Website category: university
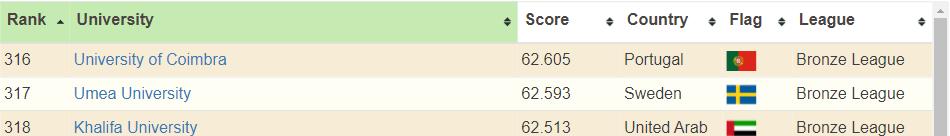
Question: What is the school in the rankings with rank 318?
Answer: Khalifa University

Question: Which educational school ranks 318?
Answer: Khalifa University

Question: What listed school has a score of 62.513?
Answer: Khalifa University

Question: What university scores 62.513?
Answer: Khalifa University

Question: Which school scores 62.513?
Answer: Khalifa University

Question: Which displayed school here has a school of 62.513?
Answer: Khalifa University

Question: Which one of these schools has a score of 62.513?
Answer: Khalifa University

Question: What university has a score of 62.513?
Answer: Khalifa University

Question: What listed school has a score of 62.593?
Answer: Umea University

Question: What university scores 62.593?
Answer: Umea University

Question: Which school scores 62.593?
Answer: Umea University

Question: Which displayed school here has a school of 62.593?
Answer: Umea University

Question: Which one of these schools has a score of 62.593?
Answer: Umea University

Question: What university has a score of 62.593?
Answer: Umea University

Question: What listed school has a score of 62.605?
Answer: University of Coimbra

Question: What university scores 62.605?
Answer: University of Coimbra

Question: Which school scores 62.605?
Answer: University of Coimbra

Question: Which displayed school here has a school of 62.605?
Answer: University of Coimbra

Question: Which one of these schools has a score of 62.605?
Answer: University of Coimbra

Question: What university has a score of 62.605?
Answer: University of Coimbra

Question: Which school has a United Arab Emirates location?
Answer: Khalifa University

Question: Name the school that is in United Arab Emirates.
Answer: Khalifa University

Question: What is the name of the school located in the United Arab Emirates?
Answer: Khalifa University

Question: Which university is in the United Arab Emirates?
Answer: Khalifa University

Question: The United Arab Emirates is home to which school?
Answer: Khalifa University

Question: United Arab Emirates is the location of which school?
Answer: Khalifa University

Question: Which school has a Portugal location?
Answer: University of Coimbra

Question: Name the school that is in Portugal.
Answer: University of Coimbra

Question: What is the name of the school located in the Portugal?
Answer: University of Coimbra

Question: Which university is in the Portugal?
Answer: University of Coimbra

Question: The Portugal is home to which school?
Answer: University of Coimbra

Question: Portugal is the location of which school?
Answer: University of Coimbra

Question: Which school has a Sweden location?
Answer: Umea University

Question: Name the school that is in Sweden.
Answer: Umea University

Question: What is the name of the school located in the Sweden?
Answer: Umea University

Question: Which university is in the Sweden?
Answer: Umea University

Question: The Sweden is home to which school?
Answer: Umea University

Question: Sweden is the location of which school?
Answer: Umea University